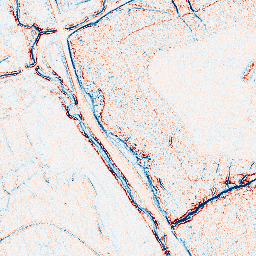
Category: edge_preserving
Decomposition family: anisotropic_diffusion
Decomposition parameters: iterations: 5
kappa: 30
gamma: 0.1
Upsampling method: quadratic
Upsampling parameters: scale: 4
Upsampling scale: 4